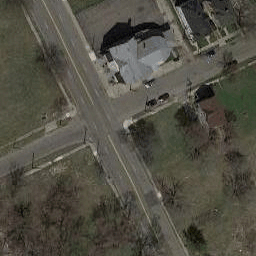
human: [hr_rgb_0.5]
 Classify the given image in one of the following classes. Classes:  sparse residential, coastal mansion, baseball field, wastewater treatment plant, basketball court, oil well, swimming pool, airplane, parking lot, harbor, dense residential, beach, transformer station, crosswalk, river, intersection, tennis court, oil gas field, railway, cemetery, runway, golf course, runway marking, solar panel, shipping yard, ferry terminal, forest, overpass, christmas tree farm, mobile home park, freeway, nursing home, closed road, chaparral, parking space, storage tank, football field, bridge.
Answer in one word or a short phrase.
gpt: intersection